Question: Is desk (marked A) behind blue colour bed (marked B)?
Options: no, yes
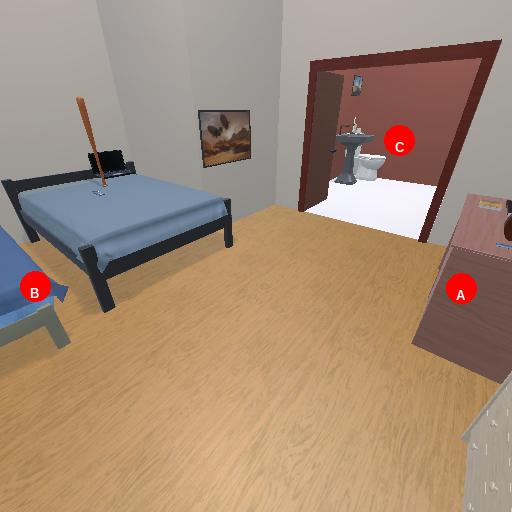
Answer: no